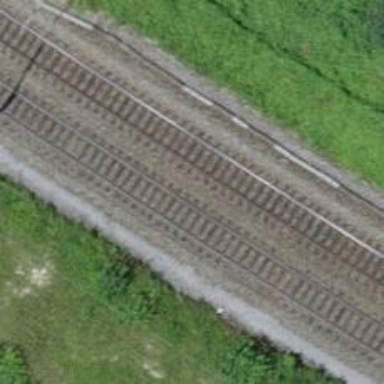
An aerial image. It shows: Railway track with contact lines for electrification.